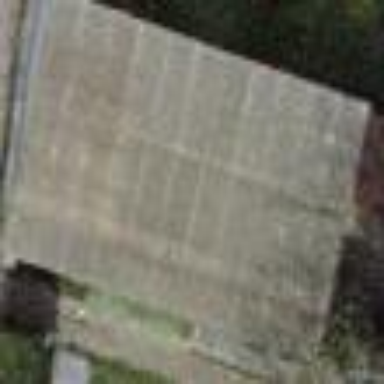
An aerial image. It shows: Shed building.